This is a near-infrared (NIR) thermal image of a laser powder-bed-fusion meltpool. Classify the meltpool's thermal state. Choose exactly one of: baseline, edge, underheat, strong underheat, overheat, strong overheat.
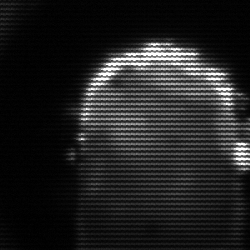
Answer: baseline